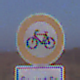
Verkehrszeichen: VerbotRadverkehr
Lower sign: ZeitangabenMitBeschraenkungAufWochentage8
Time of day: SunriseSunset
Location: Outdoor (Nature)
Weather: Clear
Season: NotSpecified
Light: Natural